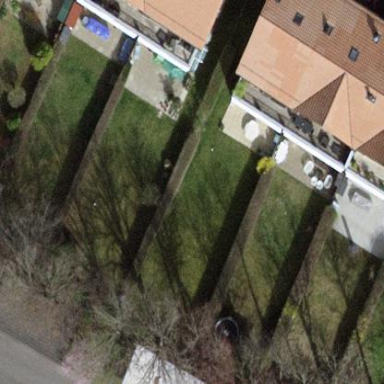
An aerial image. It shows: Garden enclosed by fence.